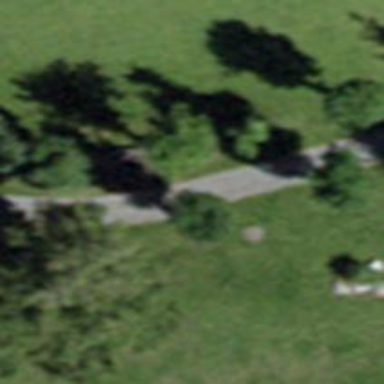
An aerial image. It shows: Brown bench.